Aerial crown-view tile of a tropical tree (Barro Colorado Island, Panama), acquired 20240611:
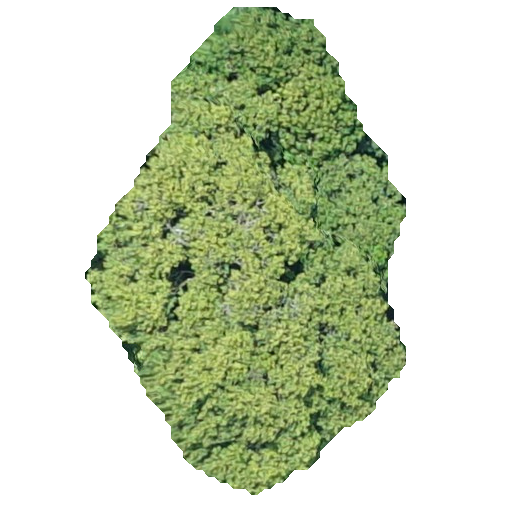
Species: Trichilia tuberculata
GBIF accepted scientific name: Trichilia tuberculata
Crown area: 162.022 m²